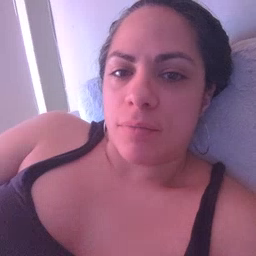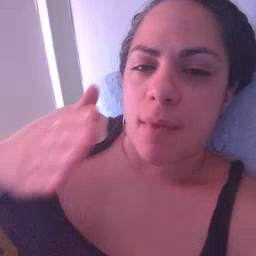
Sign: after